Question: Ok, so i don't understand what this means, in chrome console's I got this :

Now why is the cat4 property an Array of 0 element but has properties cat5 ? Here is what i get with JSON.stringify() :
'''
{
"cat0": [
{
"category": "cat0",
----...other properties here ...----
}
],
"cat4": [],
"cat7": []
}
'''
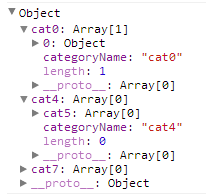
Answer: You can give a property to an array, as it's an object :
'''
var a = [];
a.name = "value";
console.dir(a); // you see name:value when you open the tree
'''
but when 'JSON.stringify' serializes it as JSON, those properties are ignored because the stringification of an array is specific : The <URL> :
'''
if (Object.prototype.toString.apply(value) === '[object Array]') {
'''